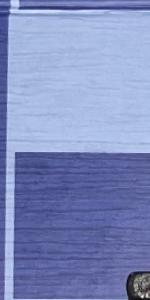
Label: Empty